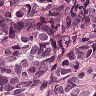
Metastatic tissue present: yes